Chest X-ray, AP view. Patient: 28 years old, sex F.
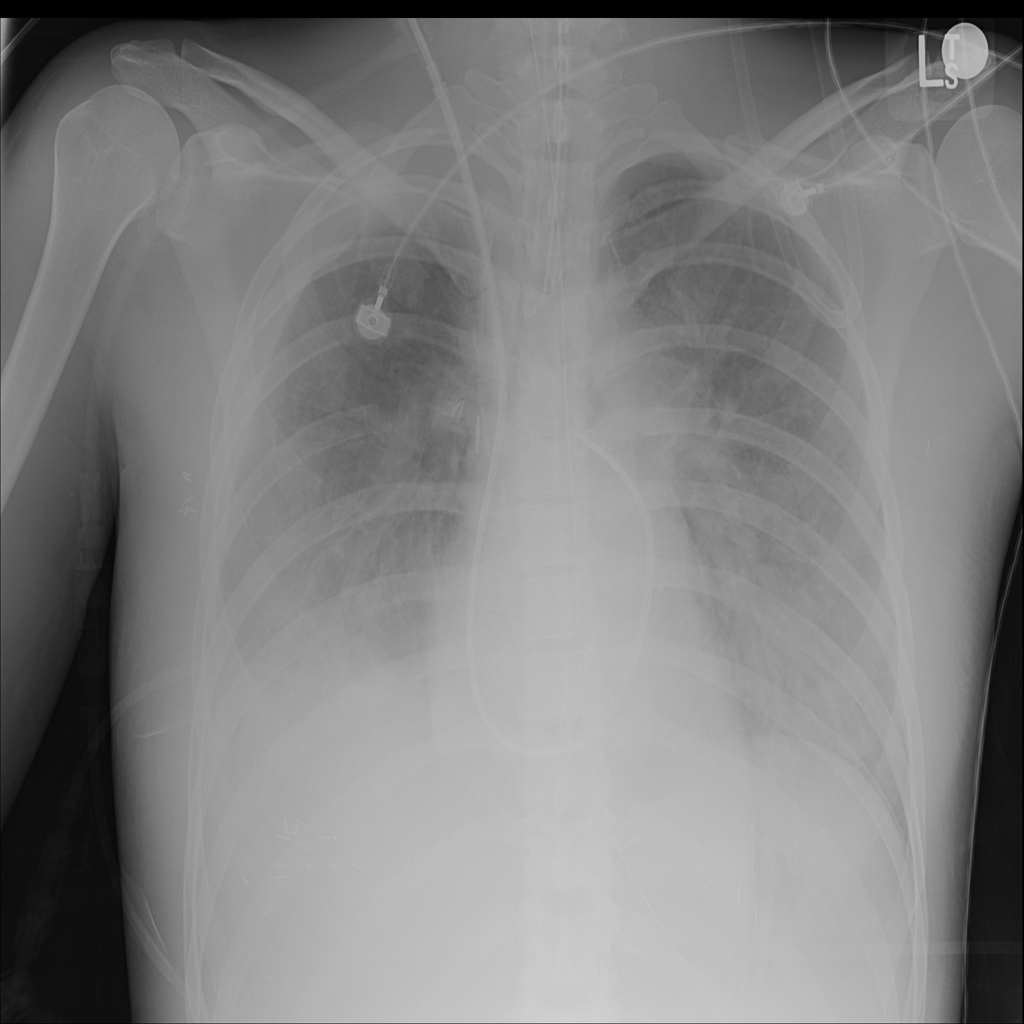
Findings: Effusion